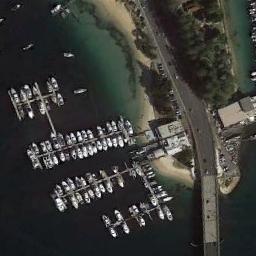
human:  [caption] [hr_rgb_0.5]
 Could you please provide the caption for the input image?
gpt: Many ships are in the harbor .

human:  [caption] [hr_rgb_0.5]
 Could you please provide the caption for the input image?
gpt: Many yachts are neatly arranged on the sea next to the harbor near the forest and the road .

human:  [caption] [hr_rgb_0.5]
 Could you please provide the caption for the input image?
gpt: The harbor has lots of neatly docked boats and a grove of trees is next to the harbor .

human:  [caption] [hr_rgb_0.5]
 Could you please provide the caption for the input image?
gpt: There are few stops in the harbor .

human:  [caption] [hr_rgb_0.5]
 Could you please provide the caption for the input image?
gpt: There are some trees beside the harbor with many ships .